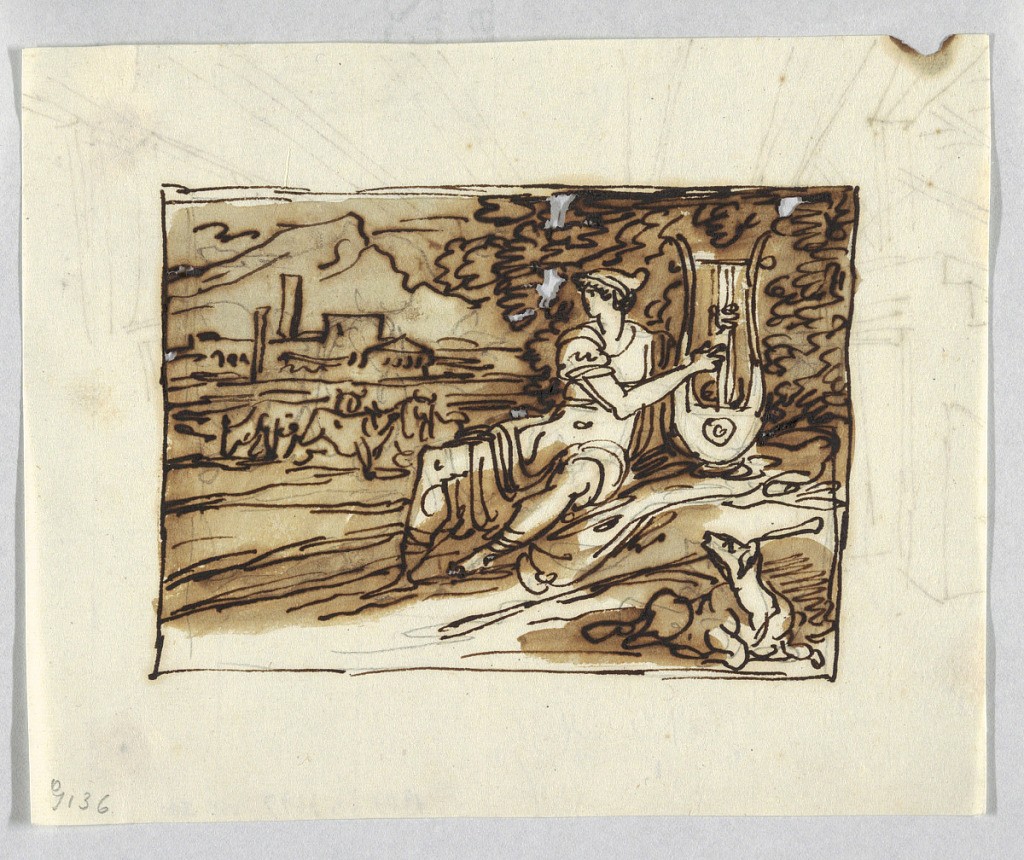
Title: Drawing
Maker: Felice Giani, Italian, 1758–1823
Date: About 1810
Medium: Pen and brown ink on cream laid paper
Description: Obverse: a/ Orpheus seated before a bush plays the lyre. A dog lies in the right bottom corner. Cattle graze in the left middle distance. A town and mountains are shown in the left rear. Reverse: b) View of a room having a chimney at the wall at right, a staircase and a door at left. The window is in the lower part of the rear wall; it is lunette shaped. The ceiling is supported by beams.